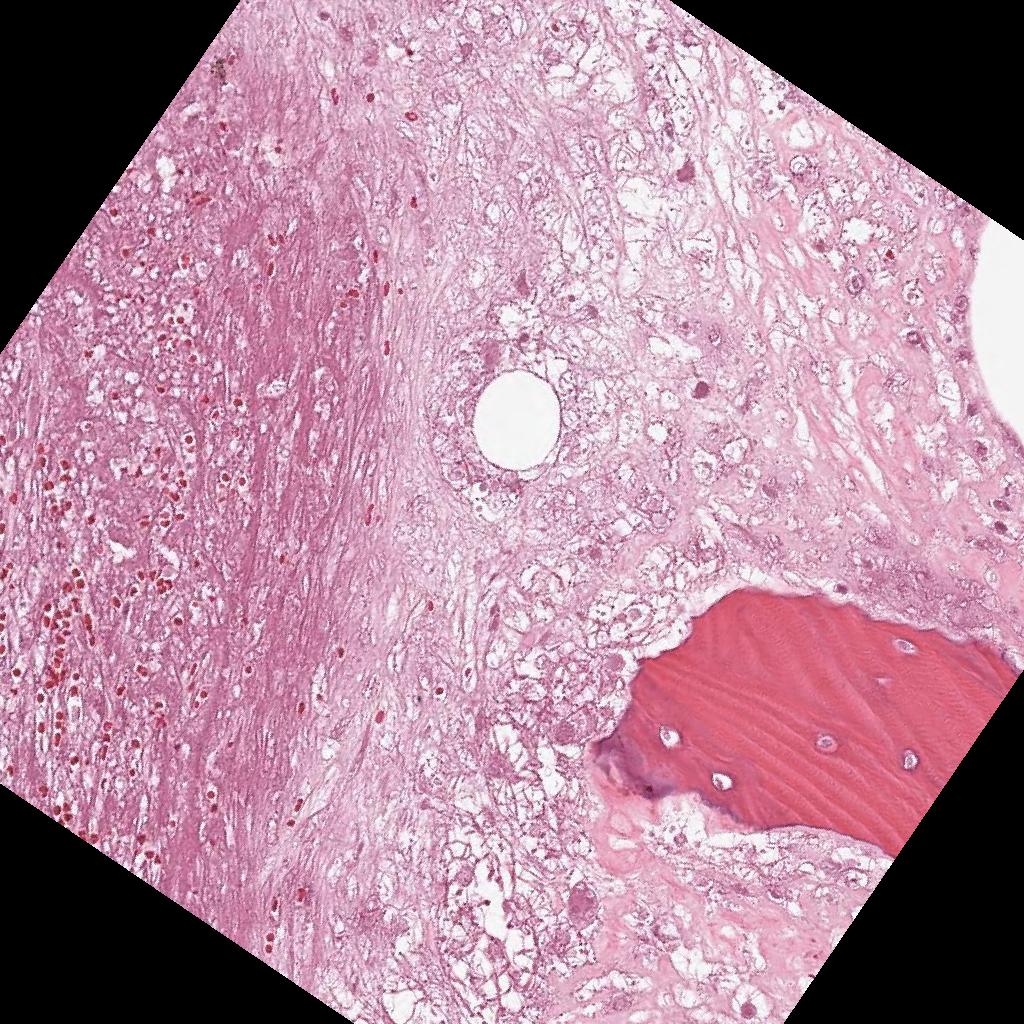
Label: Non-Viable-Tumor